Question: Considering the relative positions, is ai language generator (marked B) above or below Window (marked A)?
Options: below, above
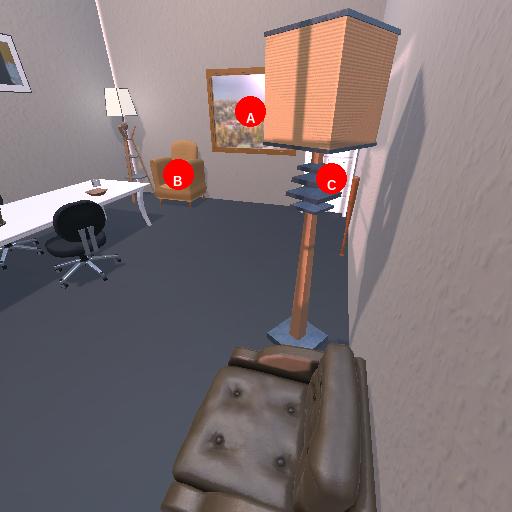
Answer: below